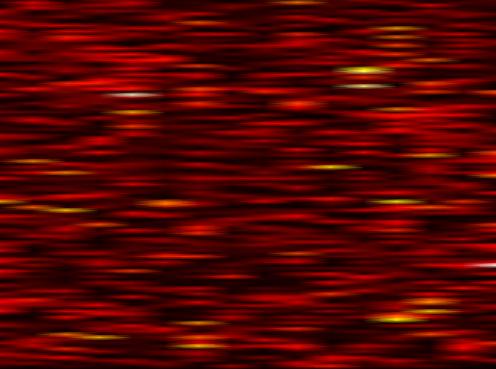
Label: OFDM